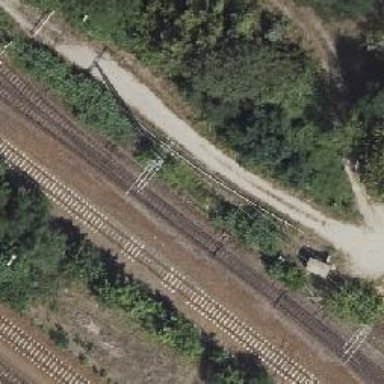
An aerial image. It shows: Railway track with electrified contact lines. This is siding track.